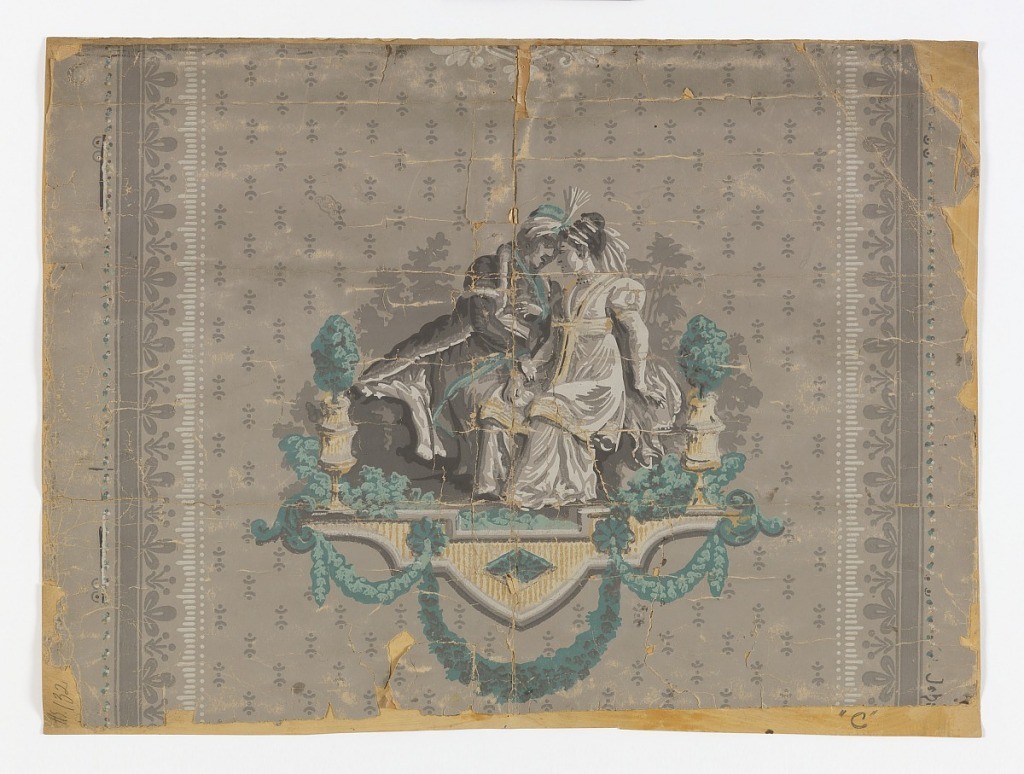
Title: Sidewall
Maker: Ericson & Weiss
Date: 1810–20
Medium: Block-printed on handmade paper
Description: On gray/taupe ground, gray fill of powdered dots, lines; gray vertical borders of symmetrical, stylized flowers; vignette of seated woman and man in turban. Printed in gray, white and turquoise.